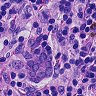
Metastatic tissue present: no